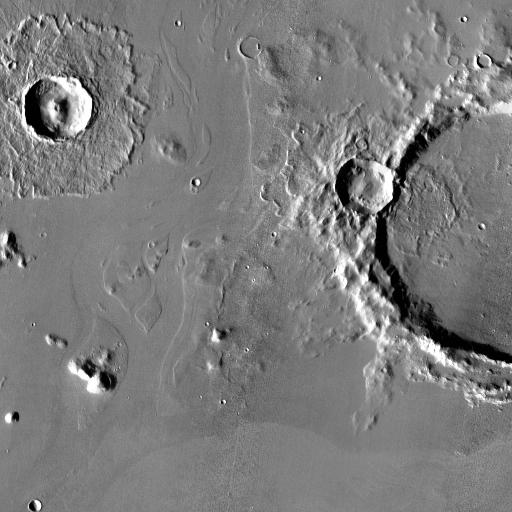
Crater classes present: Background, Other, Layered, Buried, Secondary